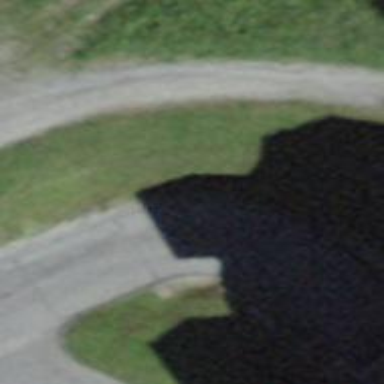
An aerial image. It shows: Residential road with asphalt surface.